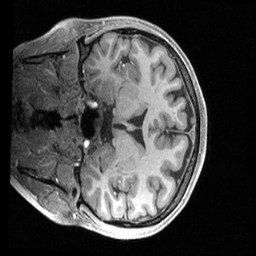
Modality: T1w
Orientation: coronal
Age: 32
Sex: female
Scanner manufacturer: siemens
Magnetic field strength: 3 T
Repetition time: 2.4 s
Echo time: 0.00224 s